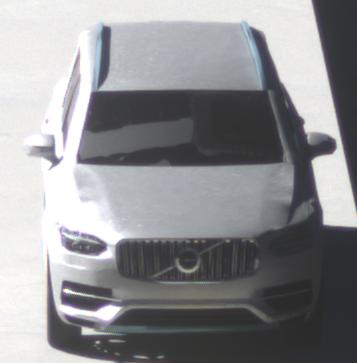
Make: Volvo
Model: XC90 B5
Detailed model: XC90 (L)
Model produced from: 2019/08
Model produced until: 2020/04
Doors: 5
Color: white
Road condition: dry road
Daytime: morning or afternoon
Contrast: high contrast